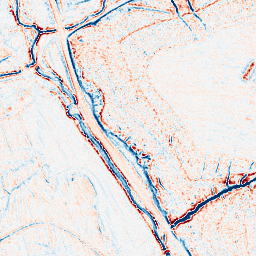
Category: edge_preserving
Decomposition family: anisotropic_diffusion
Decomposition parameters: iterations: 10
kappa: 30
gamma: 0.1
Upsampling method: cubic_mitchell
Upsampling parameters: scale: 2
Upsampling scale: 2